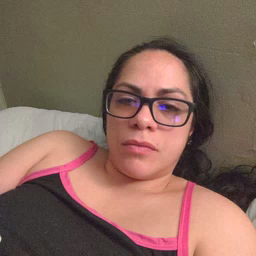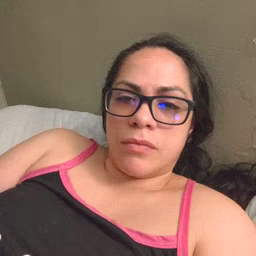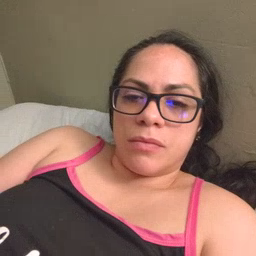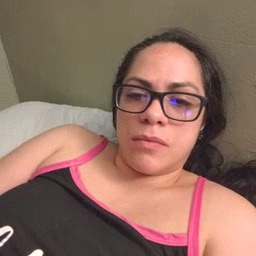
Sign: feet